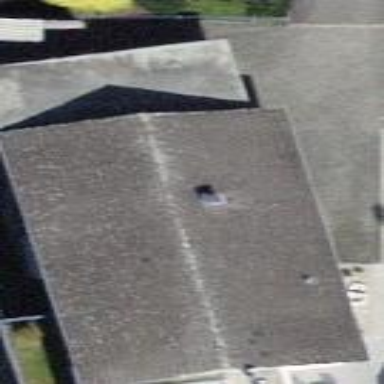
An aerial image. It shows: Building with tile roof.